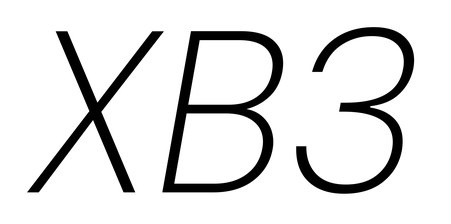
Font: Poppins-ExtraLightItalic